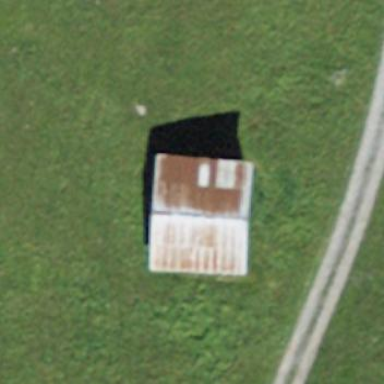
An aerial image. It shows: Shed.